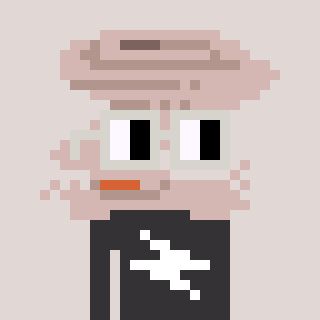
a pixel art character with square light gray glasses, a tornado-shaped head and a grayscale-colored body on a warm background